Question: Hi I'm new on TextMate.
What does it mean with these symbol on folders and files in TextMate? Is it a problem? How do I solve it?

thank you,,,
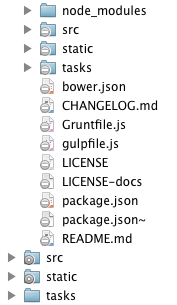
Answer: They show you the current state of the files in your version control system (Git, subversion).
The symbols on your screenshot mean that those files are currently not tracked. There are various other symbols for deleted files, edited files and so on...
To "solve" it, you can select those files in the file browser, press Y for the Git menu and choose to commit them (assuming you have the Git bundle installed).
If you just want to disable the symbols, theres an answer for a tm_properties setting over here: <URL>